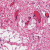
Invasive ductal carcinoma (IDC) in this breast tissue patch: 0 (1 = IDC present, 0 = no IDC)